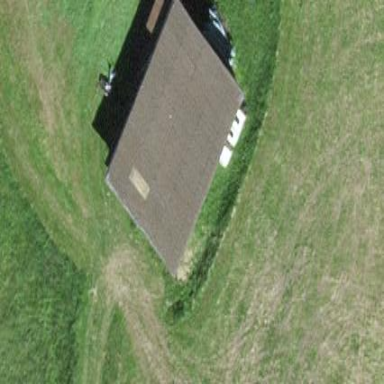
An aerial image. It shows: Farm auxiliary building.